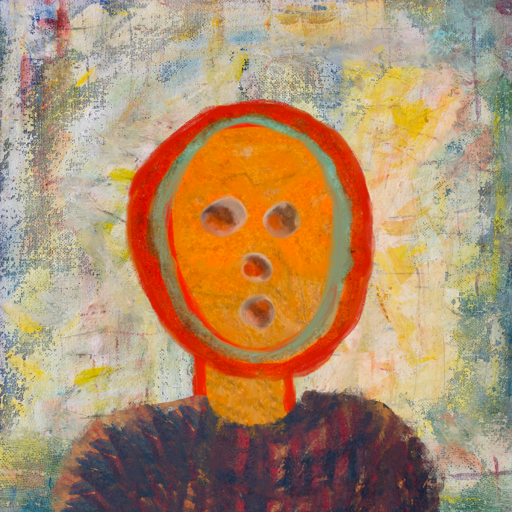
Background: Irani, Head And Neck Front: Sisters, Face Front: Rupkatha, Bust: In_The_Sun, Hair Front: Sisters, Head Accessory: Blank, Second Necklace: Blank, Necklace: Blank, Baby: Blank